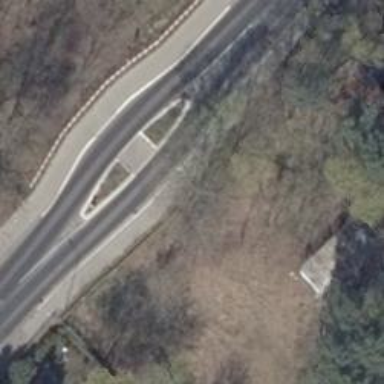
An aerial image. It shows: Uncontrolled crossing with pedestrian island.